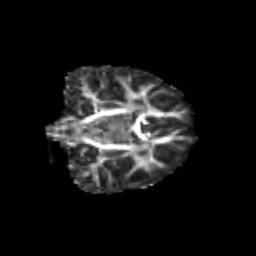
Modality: FA
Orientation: coronal
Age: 7
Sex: female
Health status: healthy